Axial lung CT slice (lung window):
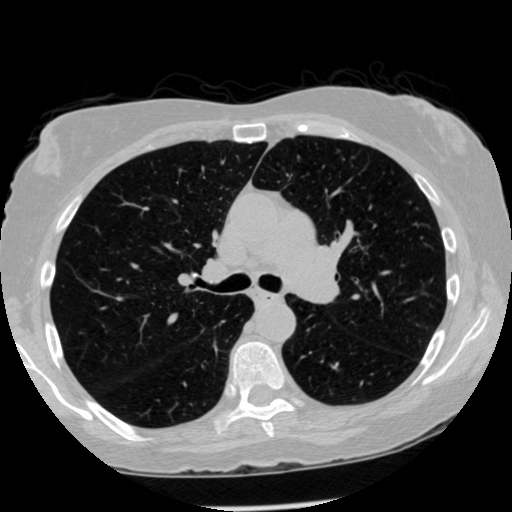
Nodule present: no